Question: I saw in an excel sheet this formatting:

How to create this?
I appreciate your replies!
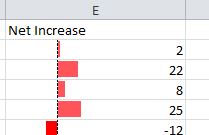
Answer: select your data then 'Home > Conditional Formatting > Data Bars', possibly > More Rules..., adjust to suit